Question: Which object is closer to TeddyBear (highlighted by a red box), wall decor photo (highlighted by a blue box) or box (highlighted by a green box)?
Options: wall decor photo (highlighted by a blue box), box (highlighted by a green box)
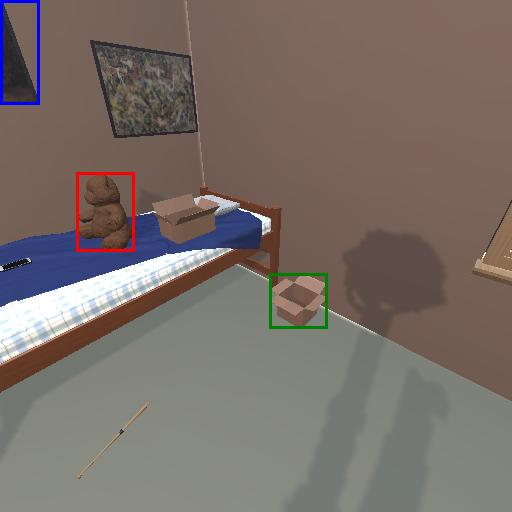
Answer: wall decor photo (highlighted by a blue box)